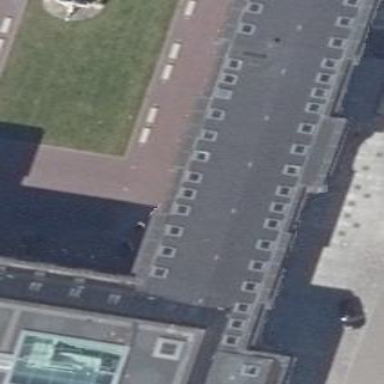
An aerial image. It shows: Building with gabled roof.